Question:  Is there a way to have your programm open an input windows after the last one was closed? I want to input 200 parameters and the programm should not open 200 windows at the same time but only one at a time.
(I just started Python, so if this is to complicated, just tell me)
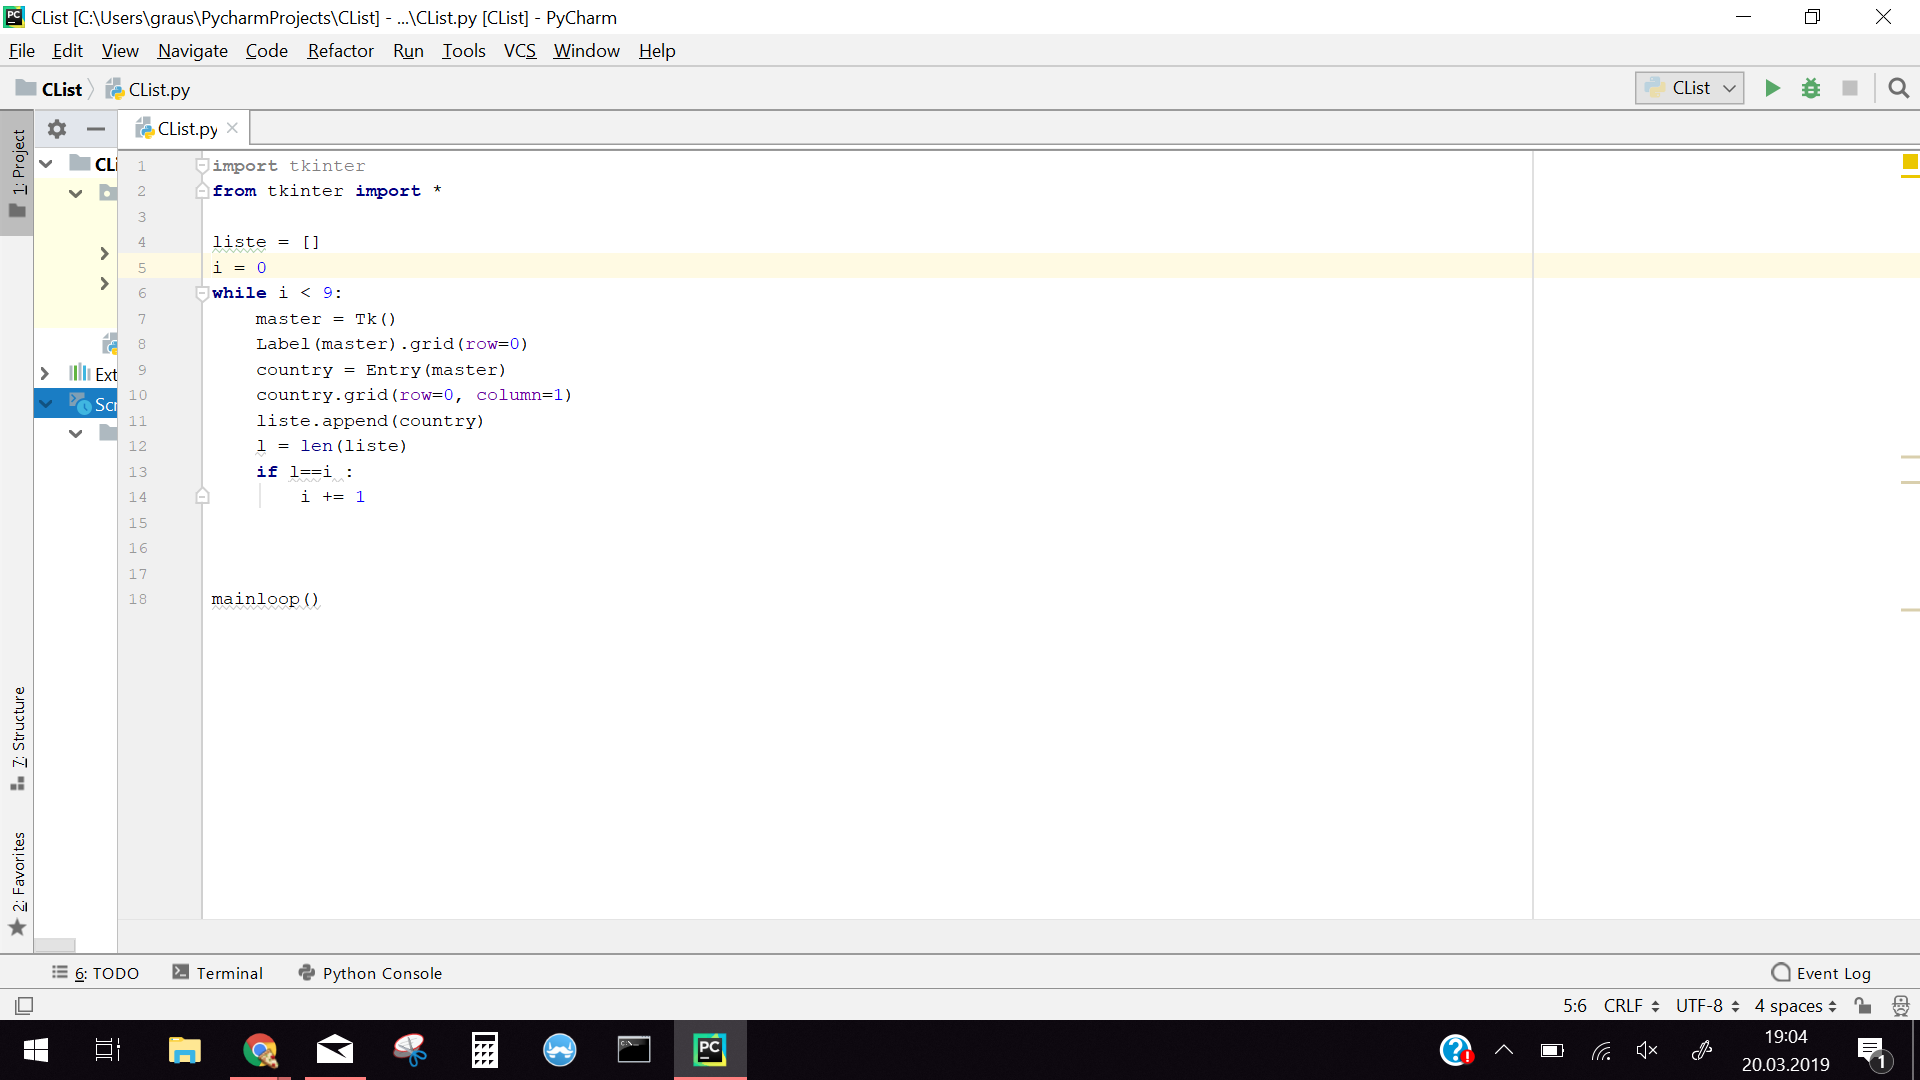
Answer: Oh I see the error now. You are creating multiple Tk() windows in a while loop and then running 'mainloop()' at the end, which will show the windows that have been created all at once.
The easy solution would be to include the mainloop inside the while loop. Like this:
'''
while i < 9:
master = Tk()
# setup the window
mainloop()
'''
So when you close the window, mainloop will finish and the loop will start again and create a new window.
There's another issue though, your check for 'l == i' will always be false (on the first run 'i' will be '0' and 'l' will be 1, so i will never increment and 'i < 9' will always be true and the while loop will continue infinitely). Why don't you use a range instead?
'''
for i in range(9):
master = Tk()
# setup the window
mainloop()
'''